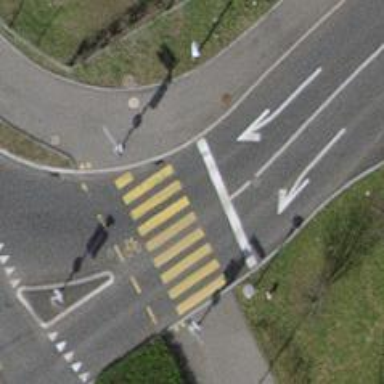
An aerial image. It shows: Crossing with traffic signals.